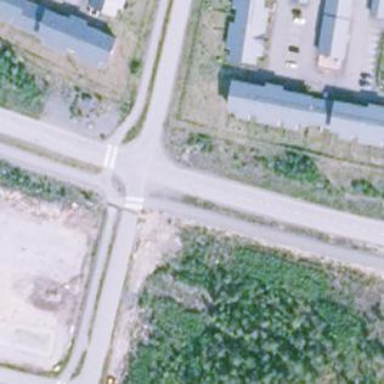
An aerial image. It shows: Uncontrolled road crossing.